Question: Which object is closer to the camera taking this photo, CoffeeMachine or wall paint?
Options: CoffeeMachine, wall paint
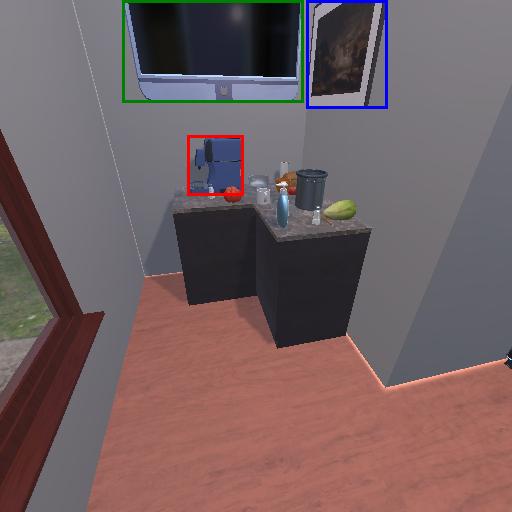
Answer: CoffeeMachine